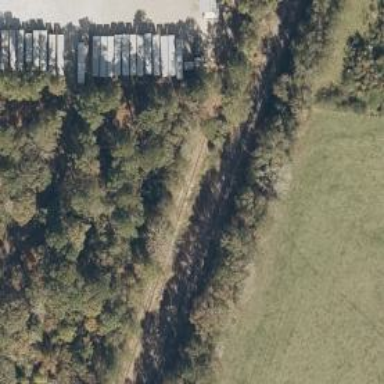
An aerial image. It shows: Abandoned railway.